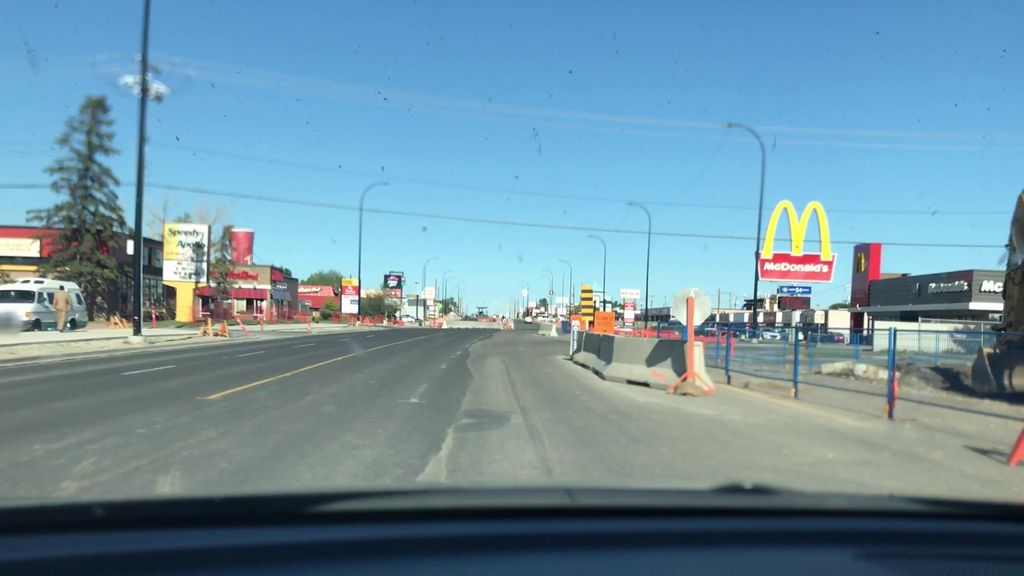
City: calgary